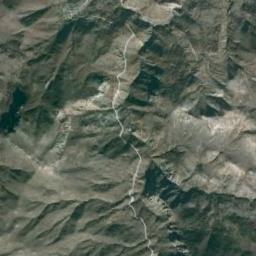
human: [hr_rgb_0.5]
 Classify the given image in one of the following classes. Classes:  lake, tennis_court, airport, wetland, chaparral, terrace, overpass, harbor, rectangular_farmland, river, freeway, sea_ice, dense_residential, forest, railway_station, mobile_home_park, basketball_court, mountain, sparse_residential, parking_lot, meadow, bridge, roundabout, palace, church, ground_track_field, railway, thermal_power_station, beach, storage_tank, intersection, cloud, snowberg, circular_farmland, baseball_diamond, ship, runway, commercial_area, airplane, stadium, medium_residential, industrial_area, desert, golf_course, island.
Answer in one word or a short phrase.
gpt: mountain